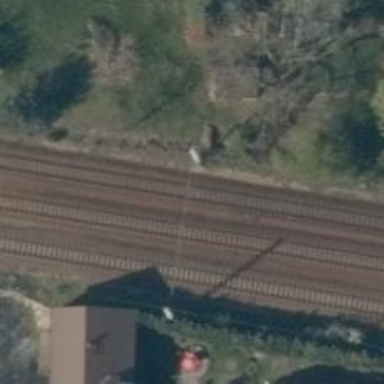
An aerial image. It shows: Milestone along the railway track with catenary mast.